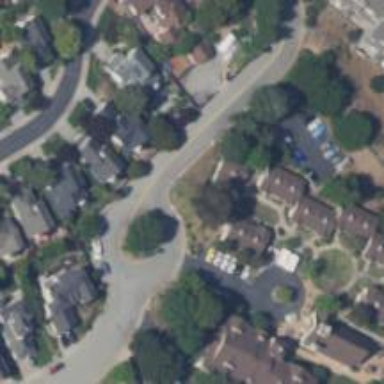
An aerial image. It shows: Residential road that intersects with roundabout.